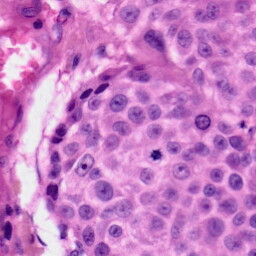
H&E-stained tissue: Skin